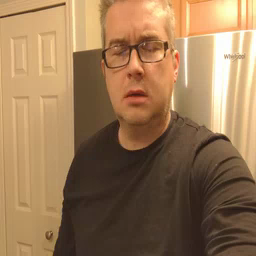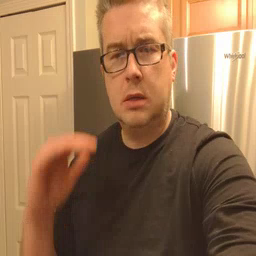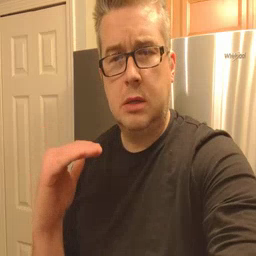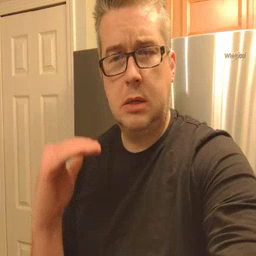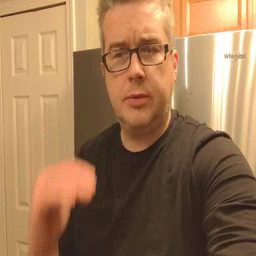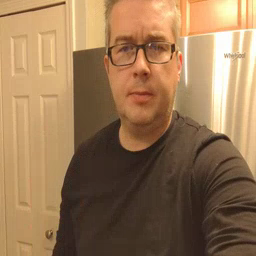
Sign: child